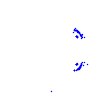
Particle: pion